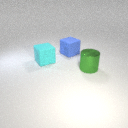
large green metal cylinder to the right of large blue rubber cube